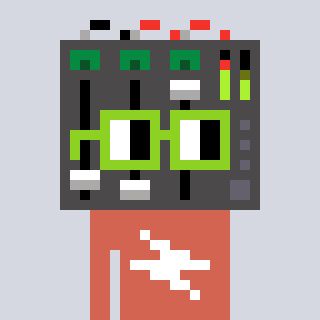
a pixel art character with square light green glasses, a mixer-shaped head and a peachy-colored body on a cool background